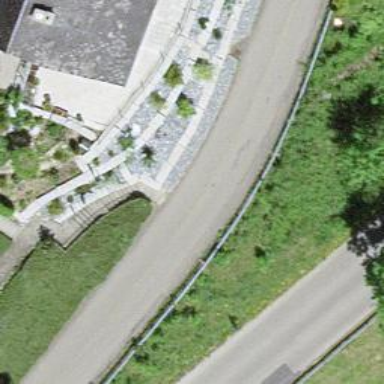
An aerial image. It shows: Residential road with asphalt surface and no sidewalk.